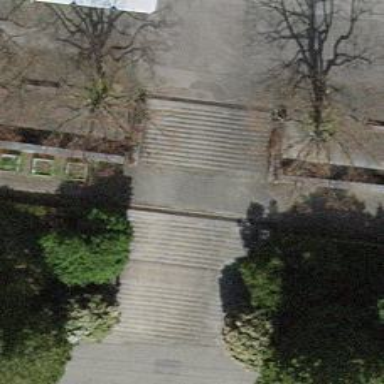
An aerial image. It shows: Steps made of paving stones.